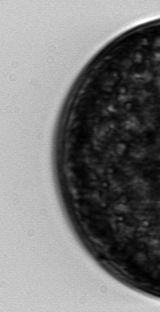
Label: Coscinodiscus